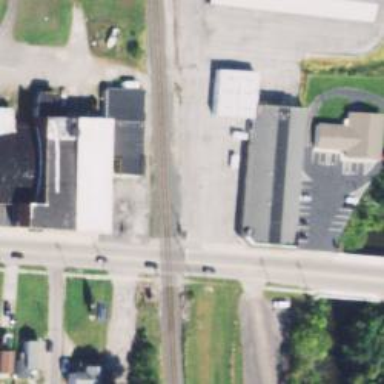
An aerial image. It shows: Crossing for the railway.